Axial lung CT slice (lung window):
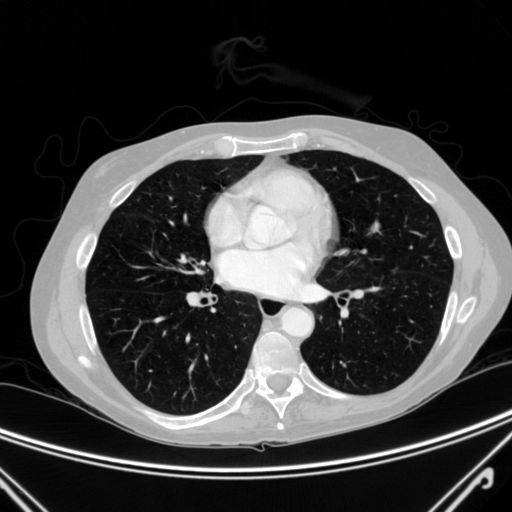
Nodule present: no